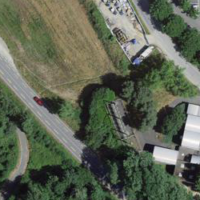
EUNIS habitat code: 55
Species observed at this site:
Fagus sylvatica